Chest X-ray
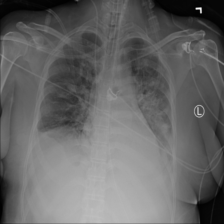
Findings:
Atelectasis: negative
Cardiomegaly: negative
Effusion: positive
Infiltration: positive
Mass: negative
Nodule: negative
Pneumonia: negative
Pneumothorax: negative
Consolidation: negative
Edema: negative
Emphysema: negative
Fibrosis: negative
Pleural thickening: negative
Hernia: negative